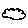
Label: cloud